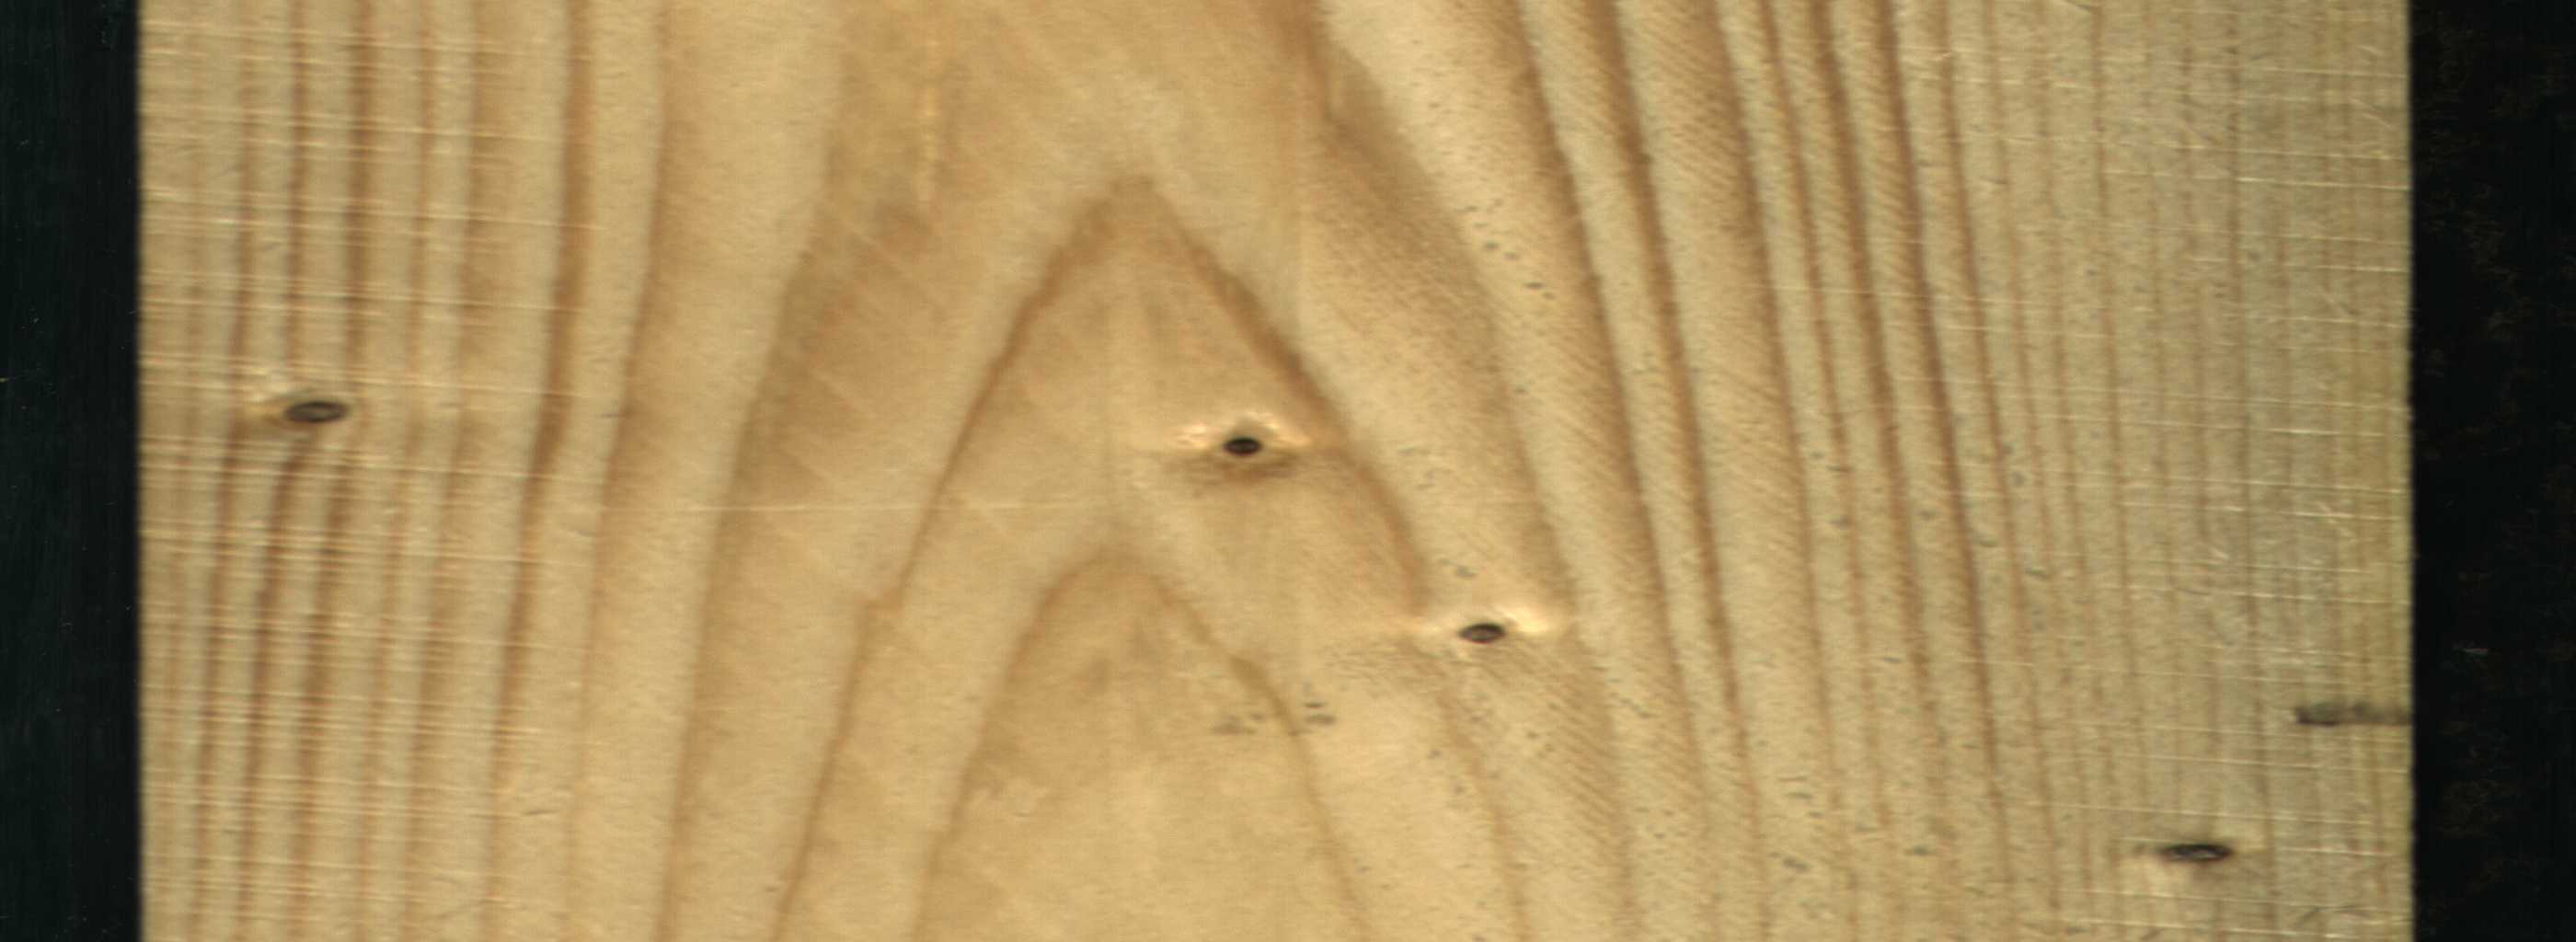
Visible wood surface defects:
Dead_Knot
Dead_Knot
Dead_Knot
Dead_Knot